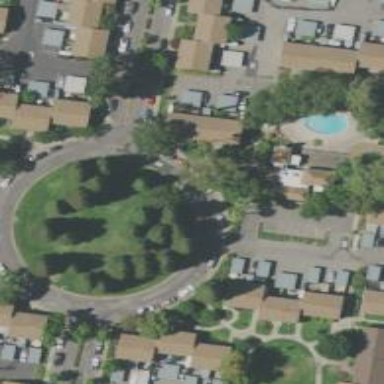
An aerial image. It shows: Residential road that intersects with roundabout.